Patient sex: F
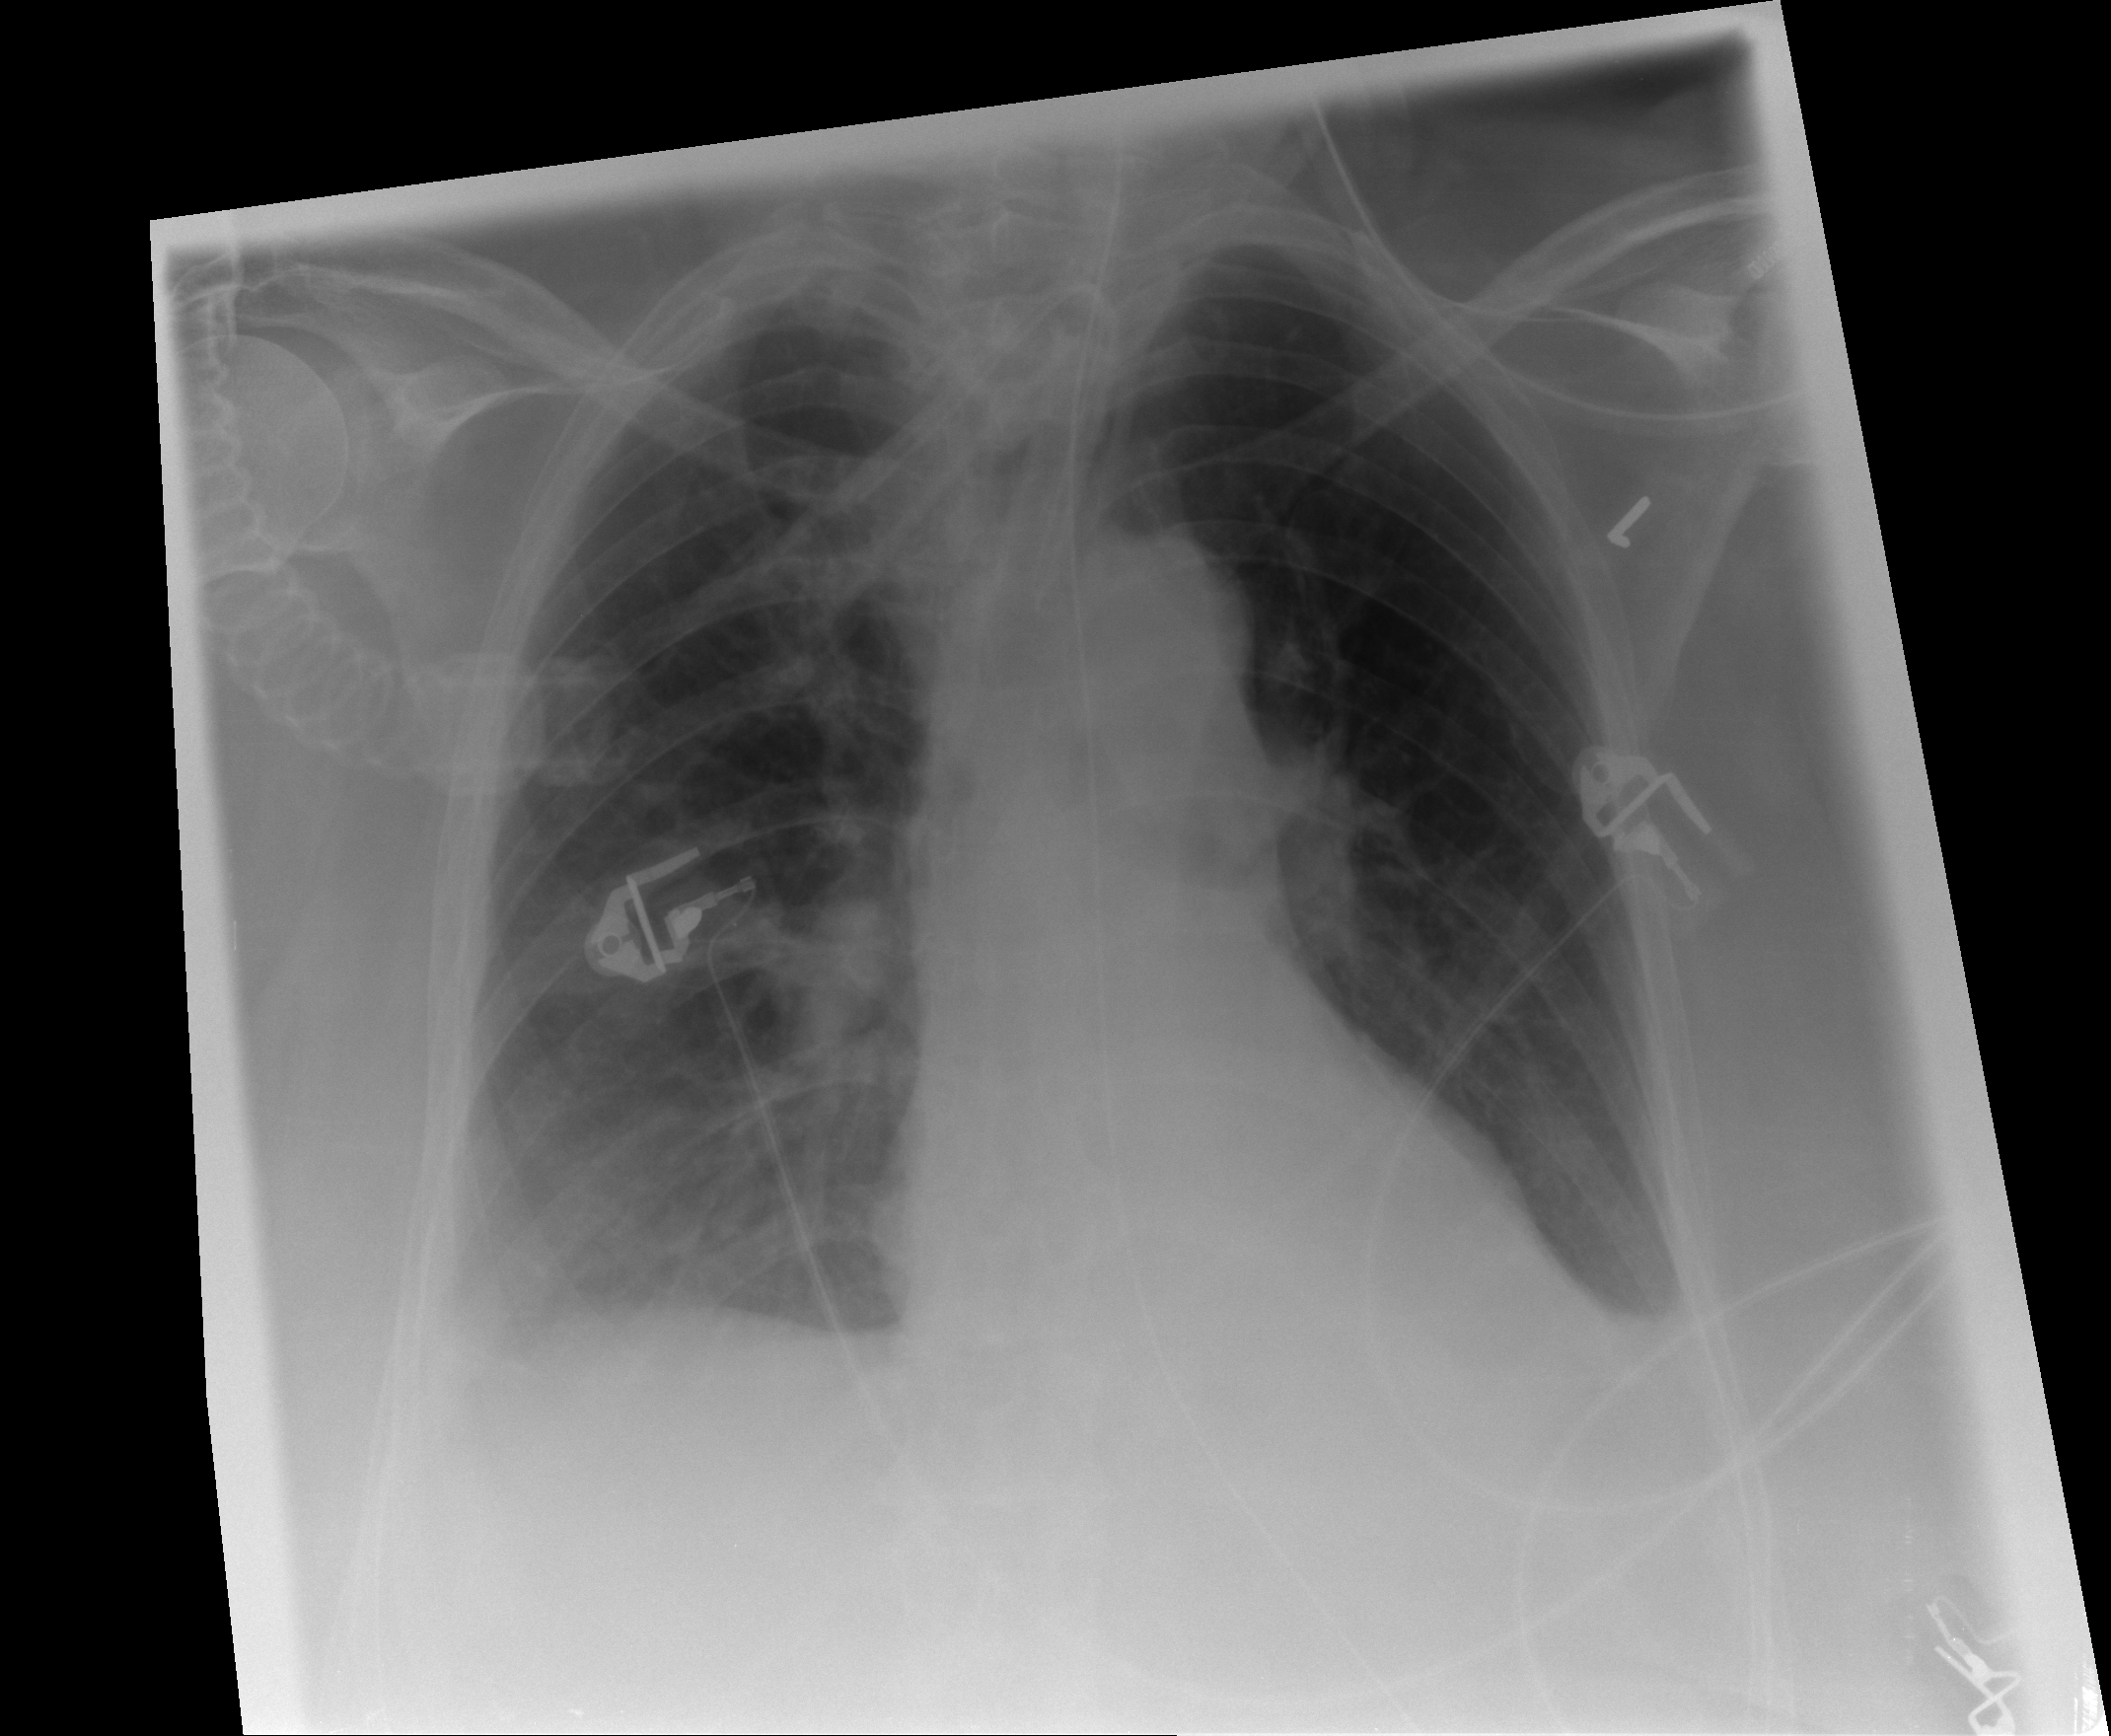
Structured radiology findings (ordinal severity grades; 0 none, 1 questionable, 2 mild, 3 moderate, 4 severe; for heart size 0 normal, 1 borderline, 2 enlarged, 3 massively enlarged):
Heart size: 0
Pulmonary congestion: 0
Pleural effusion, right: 2
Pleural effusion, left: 2
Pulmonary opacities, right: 0
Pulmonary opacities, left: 0
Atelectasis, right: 2
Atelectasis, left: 2